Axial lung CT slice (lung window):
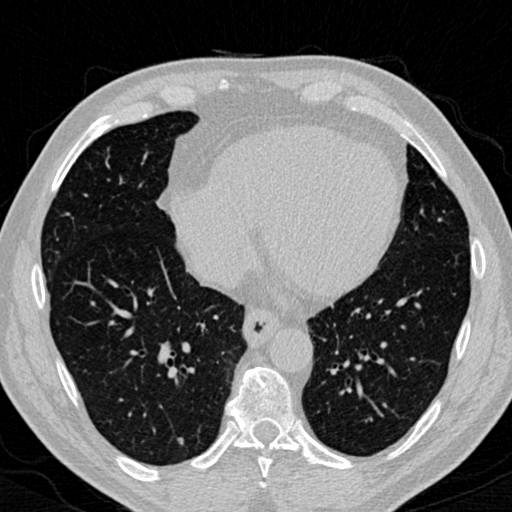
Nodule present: yes
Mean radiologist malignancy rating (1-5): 2.5